Question: I have created an app and stored some data in firebase database. I want to show the data in recyclerview but all the data is not populated i.e. Data of 4 fields is displaying but data of two fields (bloodgroup and phone no) is not displayed by the recyclerview. Below is my code. Thanks in advance
RcvAdapter
'''
public class RcvAdapter extends FirebaseRecyclerAdapter<ModelClass, RcvAdapter.MyViewHolder> {
public RcvAdapter(@NonNull @NotNull FirebaseRecyclerOptions<ModelClass> options) {
super(options);
}
@Override
protected void onBindViewHolder(@NonNull @NotNull MyViewHolder holder, int position, @NonNull @NotNull ModelClass model) {
holder.uAddress.setText(model.getAddress());
holder.uBGroup.setText(model.getBloodGroup());
holder.uCity.setText(model.getCity());
holder.uDistrict.setText(model.getDistrict());
holder.uName.setText(model.getName());
holder.uPhone.setText(model.getPhoneNumber());
holder.uContact.setText(model.getContact());
}
@NonNull
@NotNull
@Override
public MyViewHolder onCreateViewHolder(@NonNull @NotNull ViewGroup parent, int viewType) {
View view = LayoutInflater.from(parent.getContext()).inflate(R.layout.dashboard_rcv_layout, parent, false);
return new MyViewHolder(view);
}
class MyViewHolder extends RecyclerView.ViewHolder{
TextView uAddress;
TextView uBGroup;
TextView uCity;
TextView uDistrict;
TextView uName;
TextView uPhone;
TextView uContact;
public MyViewHolder(@NonNull @NotNull View itemView) {
super(itemView);
uAddress = (TextView) itemView.findViewById(R.id.rcv_address);
uBGroup =(TextView) itemView.findViewById(R.id.rcv_bloodGroup);
uCity =(TextView) itemView.findViewById(R.id.rcv_city);
uDistrict =(TextView) itemView.findViewById(R.id.rcv_district);
uName =(TextView) itemView.findViewById(R.id.rcv_name);
uPhone = (TextView) itemView.findViewById(R.id.rcv_phoneNumber);
uContact =(TextView) itemView.findViewById(R.id.rcv_contact);
}
}
'''
'''
<?xml version="1.0" encoding="utf-8"?>
<androidx.cardview.widget.CardView xmlns:android="http://schemas.android.com/apk/res/android"
xmlns:app="http://schemas.android.com/apk/res-auto"
xmlns:tools="http://schemas.android.com/tools"
android:layout_width="match_parent"
app:cardCornerRadius="5dp"
android:elevation="5dp"
app:cardUseCompatPadding="true"
android:layout_height="wrap_content">
<androidx.constraintlayout.widget.ConstraintLayout
android:layout_width="match_parent"
android:layout_height="match_parent">
<TextView
android:id="@+id/rcv_address"
android:layout_width="0dp"
android:layout_height="wrap_content"
android:layout_marginTop="8dp"
android:fontFamily="@font/roboto_light"
android:text="Lal colony"
android:textAlignment="center"
android:textColor="#070707"
android:textSize="16sp"
app:layout_constraintEnd_toEndOf="@+id/rcv_phoneNumber"
app:layout_constraintHorizontal_bias="0.0"
app:layout_constraintStart_toStartOf="@+id/rcv_phoneNumber"
app:layout_constraintTop_toBottomOf="@+id/rcv_phoneNumber" />
<TextView
android:id="@+id/rcv_district"
android:layout_width="0dp"
android:layout_height="wrap_content"
android:layout_marginTop="8dp"
android:fontFamily="@font/roboto_light"
android:text="Malakand"
android:textAlignment="center"
android:textColor="#070707"
android:textSize="16sp"
app:layout_constraintEnd_toEndOf="@+id/rcv_city"
app:layout_constraintStart_toStartOf="@+id/rcv_city"
app:layout_constraintTop_toBottomOf="@+id/rcv_city" />
<TextView
android:id="@+id/rcv_city"
android:layout_width="0dp"
android:layout_height="wrap_content"
android:layout_marginTop="8dp"
android:fontFamily="@font/roboto_light"
android:text="Thana"
android:textAlignment="center"
android:textColor="#070707"
android:textSize="16sp"
app:layout_constraintEnd_toEndOf="@+id/rcv_address"
app:layout_constraintStart_toStartOf="@+id/rcv_address"
app:layout_constraintTop_toBottomOf="@+id/rcv_address" />
<TextView
android:id="@+id/textView6"
android:layout_width="0dp"
android:layout_height="wrap_content"
android:layout_marginTop="8dp"
android:fontFamily="@font/roboto_medium"
android:text="Address"
android:textColor="#070707"
android:textSize="16sp"
app:layout_constraintEnd_toEndOf="@+id/textView3"
app:layout_constraintStart_toStartOf="@+id/textView3"
app:layout_constraintTop_toBottomOf="@+id/textView3" />
<TextView
android:id="@+id/textView9"
android:layout_width="0dp"
android:layout_height="wrap_content"
android:layout_marginTop="8dp"
android:fontFamily="@font/roboto_medium"
android:text="City"
android:textColor="#070707"
android:textSize="16sp"
app:layout_constraintEnd_toEndOf="@+id/textView6"
app:layout_constraintStart_toStartOf="@+id/textView6"
app:layout_constraintTop_toBottomOf="@+id/textView6" />
<TextView
android:id="@+id/textView7"
android:layout_width="0dp"
android:layout_height="wrap_content"
android:layout_marginTop="8dp"
android:fontFamily="@font/roboto_medium"
android:text="District"
android:textColor="#070707"
android:textSize="16sp"
app:layout_constraintEnd_toEndOf="@+id/textView9"
app:layout_constraintStart_toStartOf="@+id/textView9"
app:layout_constraintTop_toBottomOf="@+id/textView9"
/>
<TextView
android:id="@+id/rcv_name"
android:layout_width="0dp"
android:layout_height="wrap_content"
android:layout_marginStart="50dp"
android:layout_marginTop="8dp"
android:fontFamily="@font/roboto_light"
android:text="User Name"
android:textAlignment="center"
android:textColor="#070707"
android:textSize="16sp"
app:layout_constraintEnd_toEndOf="parent"
app:layout_constraintStart_toEndOf="@+id/textView"
app:layout_constraintTop_toTopOf="parent" />
<TextView
android:id="@+id/rcv_bloodGroup"
android:layout_width="0dp"
android:layout_height="wrap_content"
android:layout_marginStart="32dp"
android:layout_marginTop="8dp"
android:layout_marginEnd="32dp"
android:fontFamily="@font/roboto_light"
android:text="Blood Group"
android:textAlignment="center"
android:textColor="#070707"
android:textSize="16sp"
app:layout_constraintEnd_toEndOf="@+id/rcv_name"
app:layout_constraintStart_toStartOf="@+id/rcv_name"
app:layout_constraintTop_toBottomOf="@+id/rcv_name" />
<TextView
android:id="@+id/rcv_phoneNumber"
android:layout_width="0dp"
android:layout_height="wrap_content"
android:layout_marginTop="8dp"
android:fontFamily="@font/roboto_light"
android:text="<PHONE>"
android:textAlignment="center"
android:textColor="#070707"
android:textSize="16sp"
app:layout_constraintEnd_toEndOf="parent"
app:layout_constraintStart_toStartOf="@+id/rcv_name"
app:layout_constraintTop_toBottomOf="@+id/rcv_bloodGroup" />
<TextView
android:id="@+id/rcv_contact"
android:layout_width="wrap_content"
android:layout_height="wrap_content"
android:layout_marginTop="16dp"
android:fontFamily="sans-serif-medium"
android:text="Contact"
android:textAlignment="center"
android:textColor="#2196F3"
android:textSize="16sp"
app:layout_constraintEnd_toEndOf="parent"
app:layout_constraintStart_toStartOf="parent"
app:layout_constraintTop_toBottomOf="@+id/textView7" />
<TextView
android:id="@+id/textView"
android:layout_width="0dp"
android:layout_height="wrap_content"
android:layout_marginStart="8dp"
android:layout_marginTop="8dp"
android:layout_marginEnd="250dp"
android:fontFamily="@font/roboto_medium"
android:text="Name"
android:textColor="#070707"
android:textSize="16sp"
app:layout_constraintEnd_toEndOf="parent"
app:layout_constraintStart_toStartOf="parent"
app:layout_constraintTop_toTopOf="parent" />
<TextView
android:id="@+id/textView2"
android:layout_width="0dp"
android:layout_height="wrap_content"
android:layout_marginTop="8dp"
android:fontFamily="@font/roboto_medium"
android:text="Blood Group"
android:textColor="#070707"
android:textSize="16sp"
app:layout_constraintEnd_toEndOf="@+id/textView"
app:layout_constraintStart_toStartOf="@+id/textView"
app:layout_constraintTop_toBottomOf="@+id/textView" />
<TextView
android:id="@+id/textView3"
android:layout_width="0dp"
android:layout_height="wrap_content"
android:layout_marginTop="8dp"
android:fontFamily="@font/roboto_medium"
android:text="Phone No"
android:textColor="#070707"
android:textSize="16sp"
app:layout_constraintEnd_toEndOf="@+id/textView2"
app:layout_constraintStart_toStartOf="@+id/textView2"
app:layout_constraintTop_toBottomOf="@+id/textView2" />
</androidx.constraintlayout.widget.ConstraintLayout>
</androidx.cardview.widget.CardView>
'''
'''
public class DashboardActivity extends AppCompatActivity {
RecyclerView recyclerView;
RcvAdapter adapter;
@Override
protected void onCreate(Bundle savedInstanceState) {
super.onCreate(savedInstanceState);
setContentView(R.layout.activity_dashboard);
recyclerView = findViewById(R.id.recyclerView);
recyclerView.setLayoutManager(new LinearLayoutManager(this));
// database = FirebaseDatabase.getInstance().getReference().child("Users");
// Retrive firebase data into recyclerview
FirebaseRecyclerOptions<ModelClass> options =
new FirebaseRecyclerOptions.Builder<ModelClass>()
.setQuery(FirebaseDatabase.getInstance().getReference().child("Users"), ModelClass.class)
.build();
adapter = new RcvAdapter(options);
recyclerView.setAdapter(adapter);
}
@Override
protected void onStart() {
super.onStart();
adapter.startListening();
}
@Override
protected void onStop() {
super.onStop();
adapter.stopListening();
}
'''
'''
public class ModelClass {
String address;
String bloodGroup;
String city;
String district;
String name;
String phoneNumber;
String contact;
public ModelClass() {
}
public ModelClass(String address, String bloodGroup, String city, String district, String name, String phoneNumber, String contact) {
this.address = address;
this.bloodGroup = bloodGroup;
this.city = city;
this.district = district;
this.name = name;
this.phoneNumber = phoneNumber;
this.contact = contact;
}
public String getAddress() {
return address;
}
public void setAddress(String address) {
this.address = address;
}
public String getBloodGroup() {
return bloodGroup;
}
public void setBloodGroup(String bloodGroup) {
this.bloodGroup = bloodGroup;
}
public String getCity() {
return city;
}
public void setCity(String city) {
this.city = city;
}
public String getDistrict() {
return district;
}
public void setDistrict(String district) {
this.district = district;
}
public String getName() {
return name;
}
public void setName(String name) {
this.name = name;
}
public String getPhoneNumber() {
return phoneNumber;
}
public void setPhoneNumber(String phoneNumber) {
this.phoneNumber = phoneNumber;
}
public String getContact() {
return contact;
}
public void setContact(String contact) {
this.contact = contact;
}
}
'''
data of blood group and Phone No is no populating.

'''
<androidx.constraintlayout.widget.ConstraintLayout xmlns:android="http://schemas.android.com/apk/res/android"
xmlns:app="http://schemas.android.com/apk/res-auto"
xmlns:tools="http://schemas.android.com/tools"
android:layout_width="match_parent"
android:layout_height="match_parent"
android:background="@color/dark_red"
tools:context=".DashboardActivity">
<androidx.recyclerview.widget.RecyclerView
android:id="@+id/recyclerView"
android:layout_width="0dp"
android:layout_height="0dp"
android:layout_marginStart="8dp"
android:layout_marginTop="8dp"
android:layout_marginEnd="8dp"
android:layout_marginBottom="8dp"
app:layout_constraintBottom_toBottomOf="parent"
app:layout_constraintEnd_toEndOf="parent"
app:layout_constraintStart_toStartOf="parent"
app:layout_constraintTop_toTopOf="parent" />
</androidx.constraintlayout.widget.ConstraintLayout>
'''
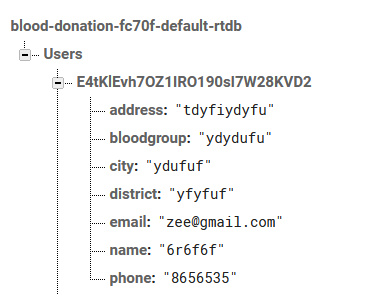
Answer: Since you're using the default encoder/decoder with the FirebaseRecycler class, you should make sure to match the key names in the database with the key names in your model.
For example, Try changing "phoneNumber" in 'ModelClass' to "phone" (same as database).